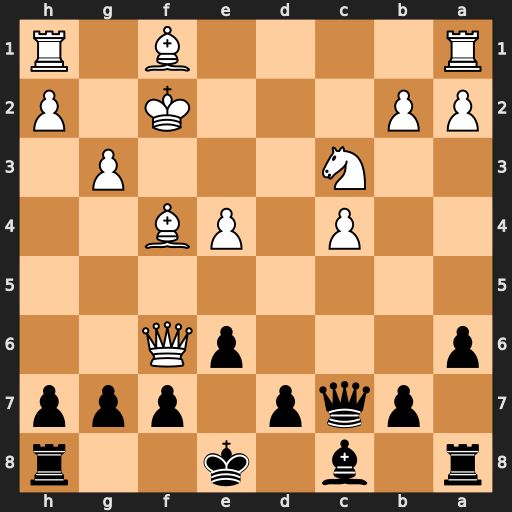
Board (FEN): r1b1k2r/1pqp1ppp/p3pQ2/8/2P1PB2/2N3P1/PP3K1P/R4B1R
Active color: b
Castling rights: kq
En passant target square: -
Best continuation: Qb6+ Be3 Qxb2+ Be2 gxf6